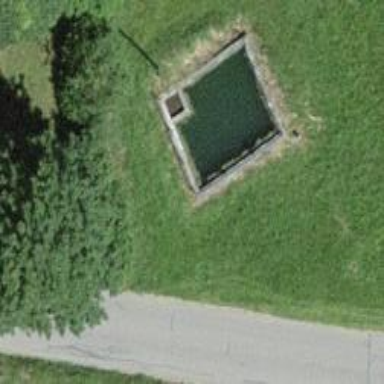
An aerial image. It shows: Reservoir surrounded by fence. It is emergency water tank situated in natural water body.